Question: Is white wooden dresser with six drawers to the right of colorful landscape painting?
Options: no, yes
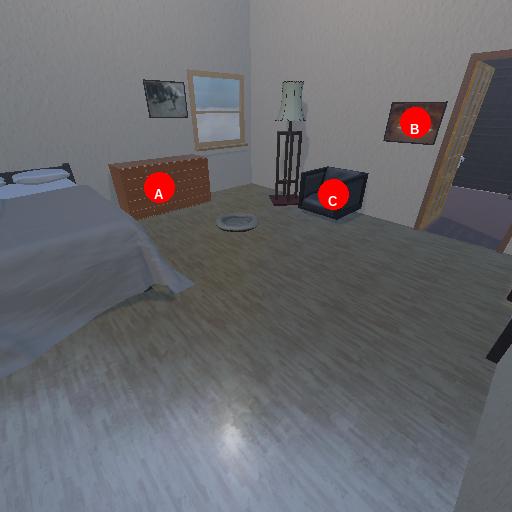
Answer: no